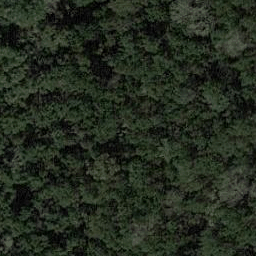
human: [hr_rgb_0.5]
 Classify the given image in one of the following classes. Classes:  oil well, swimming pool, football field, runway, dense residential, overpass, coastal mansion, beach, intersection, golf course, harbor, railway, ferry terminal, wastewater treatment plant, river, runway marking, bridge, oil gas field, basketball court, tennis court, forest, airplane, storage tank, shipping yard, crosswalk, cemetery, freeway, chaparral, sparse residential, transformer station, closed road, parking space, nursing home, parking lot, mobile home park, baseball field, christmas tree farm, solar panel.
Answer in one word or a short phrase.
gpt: forest